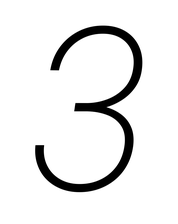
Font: Roboto-Italic_ExtraLight_Italic